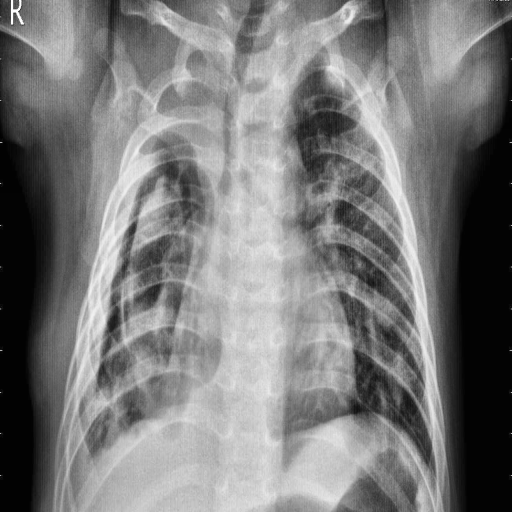
Finding: PNEUMONIA